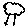
Label: tree